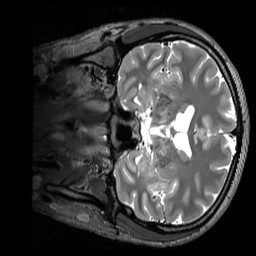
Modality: T2w
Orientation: coronal
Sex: male
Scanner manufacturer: siemens
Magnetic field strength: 3 T
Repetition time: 3.2 s
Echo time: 0.409 s